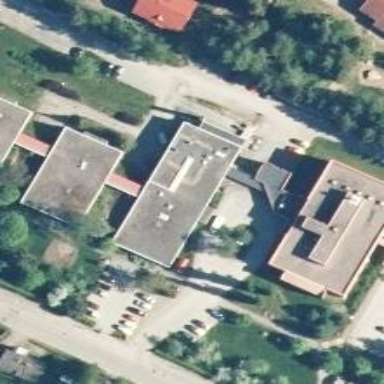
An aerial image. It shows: Hospital.